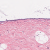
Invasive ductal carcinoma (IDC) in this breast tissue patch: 0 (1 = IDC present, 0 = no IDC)